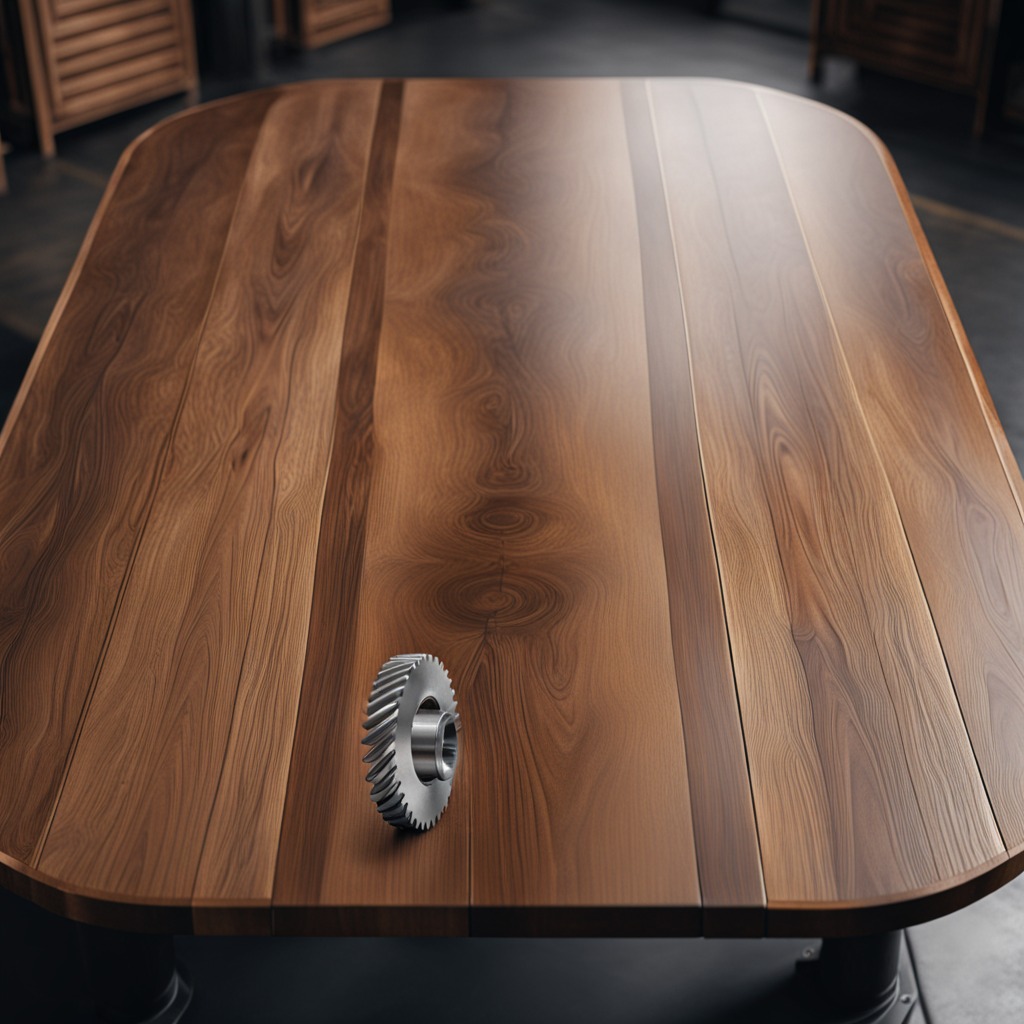
A steel gear with teeth is lying on the wooden table in a vintage motorcycle garage.